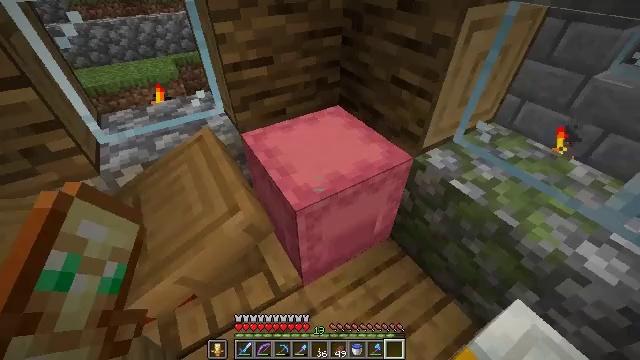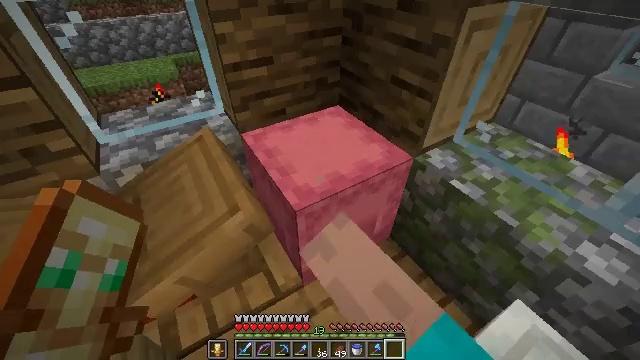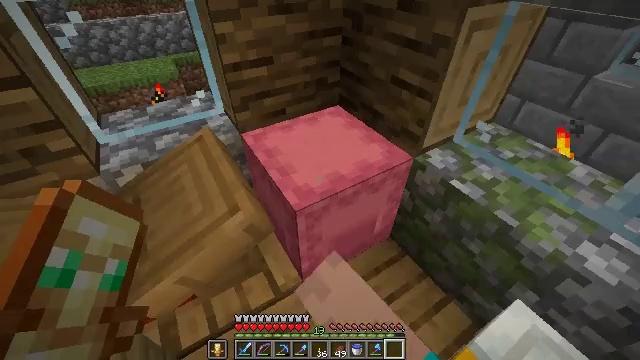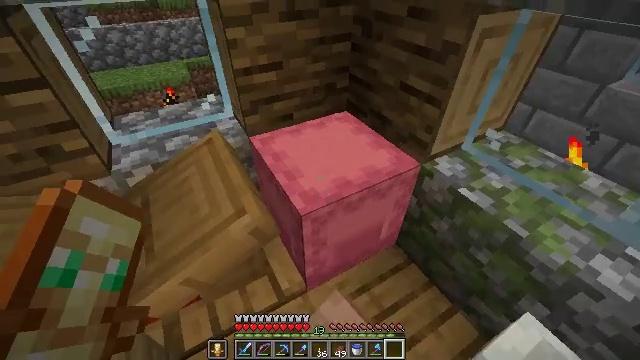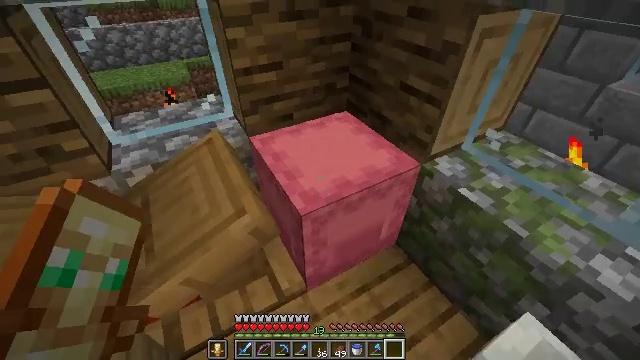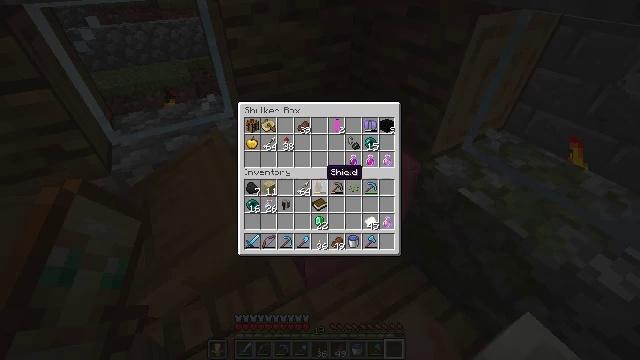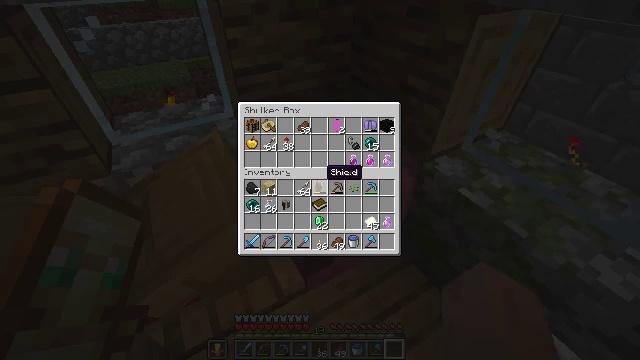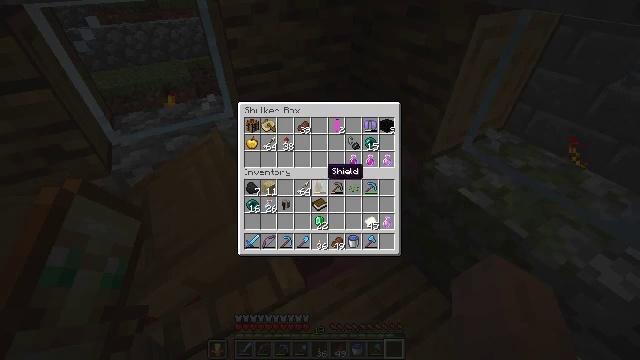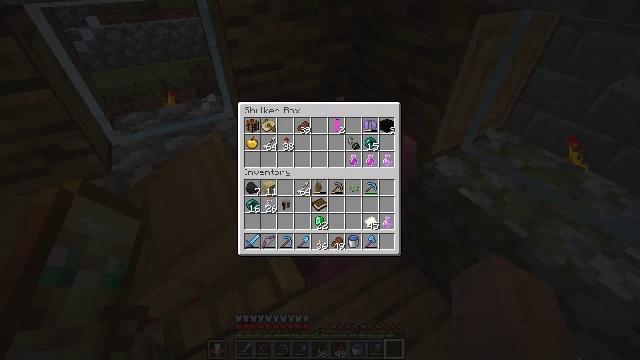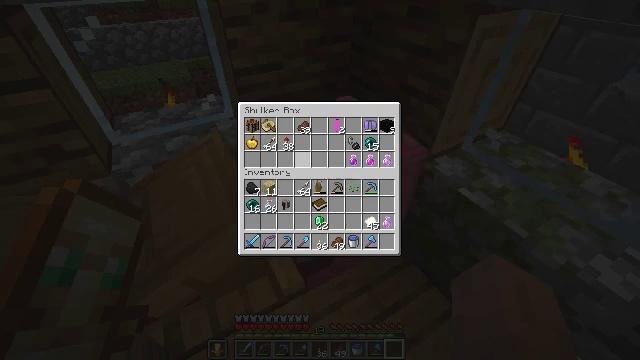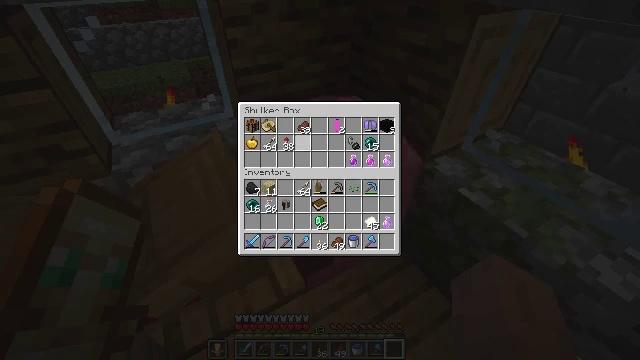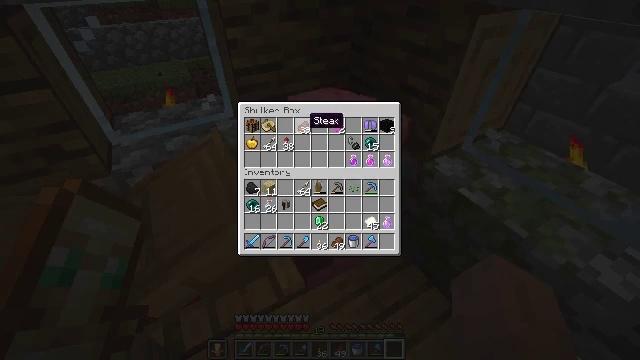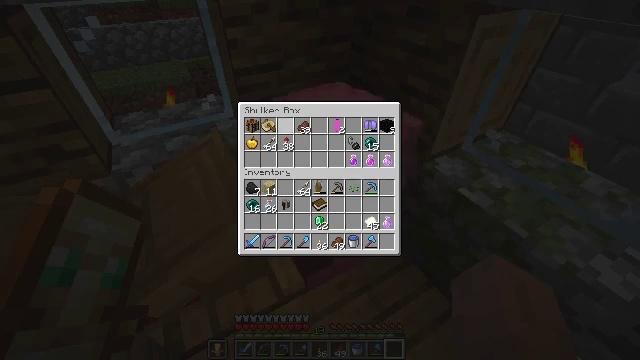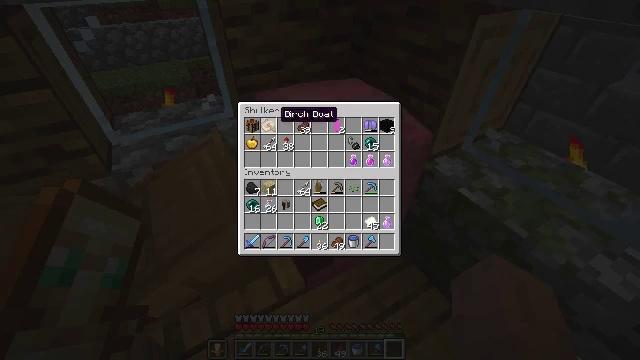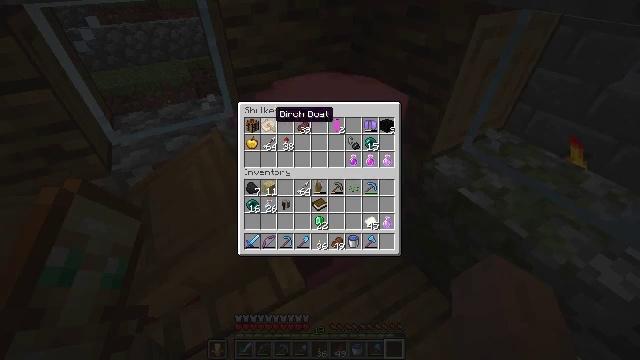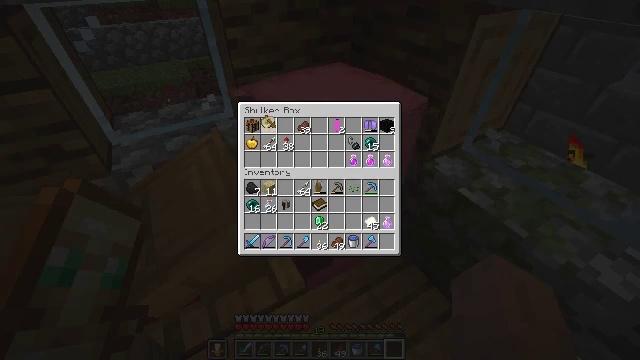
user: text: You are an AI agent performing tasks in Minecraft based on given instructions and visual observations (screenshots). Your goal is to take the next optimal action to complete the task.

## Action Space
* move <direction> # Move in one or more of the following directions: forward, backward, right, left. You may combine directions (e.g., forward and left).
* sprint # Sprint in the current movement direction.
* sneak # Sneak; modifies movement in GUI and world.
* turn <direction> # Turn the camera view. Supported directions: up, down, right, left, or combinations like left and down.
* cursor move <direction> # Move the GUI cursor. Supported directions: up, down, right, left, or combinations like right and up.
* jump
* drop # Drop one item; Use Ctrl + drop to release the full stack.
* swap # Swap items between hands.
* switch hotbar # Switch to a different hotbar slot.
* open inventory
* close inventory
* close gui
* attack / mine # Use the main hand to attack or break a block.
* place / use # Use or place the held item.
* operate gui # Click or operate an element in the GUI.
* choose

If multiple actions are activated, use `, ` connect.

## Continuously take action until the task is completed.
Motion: motion action
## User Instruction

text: Gather the pink shulker box for storage.
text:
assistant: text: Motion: use / place
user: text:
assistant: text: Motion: no_op
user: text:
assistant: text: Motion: turn left and up
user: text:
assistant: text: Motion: no_op
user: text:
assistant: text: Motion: open gui
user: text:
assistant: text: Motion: no_op
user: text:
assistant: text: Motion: no_op
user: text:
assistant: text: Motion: cursor move up
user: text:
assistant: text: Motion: cursor move left and up
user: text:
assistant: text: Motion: cursor move up
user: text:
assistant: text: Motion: cursor move up
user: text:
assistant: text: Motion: cursor move left
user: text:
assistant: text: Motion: cursor move left
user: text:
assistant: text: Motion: no_op
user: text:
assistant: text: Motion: operate gui
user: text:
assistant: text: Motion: no_op
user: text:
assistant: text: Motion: cursor move right and down
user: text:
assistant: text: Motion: cursor move right and down
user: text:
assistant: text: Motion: cursor move right and down
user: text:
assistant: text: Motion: cursor move down
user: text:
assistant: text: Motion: no_op
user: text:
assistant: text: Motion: no_op
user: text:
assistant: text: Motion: operate gui
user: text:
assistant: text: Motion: no_op
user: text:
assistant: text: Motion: no_op
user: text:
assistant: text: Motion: no_op
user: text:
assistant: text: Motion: no_op
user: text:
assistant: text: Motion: close gui
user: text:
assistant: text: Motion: turn up, switch to hotbar 3
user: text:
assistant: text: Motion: turn up, attack / mine, switch to hotbar 3